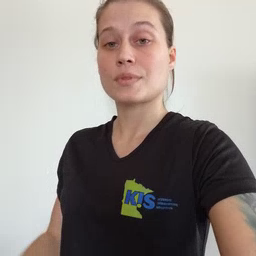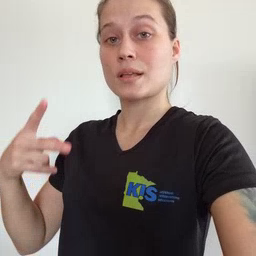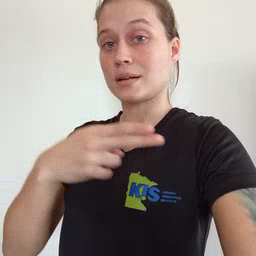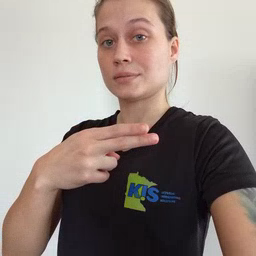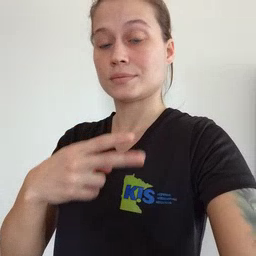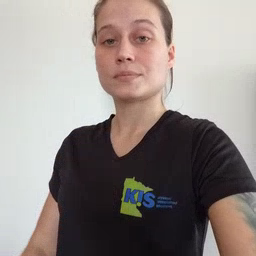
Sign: cut